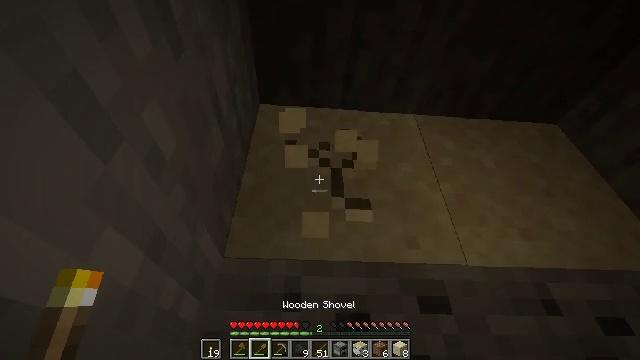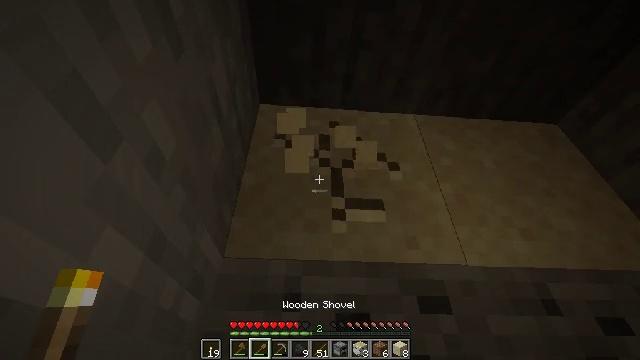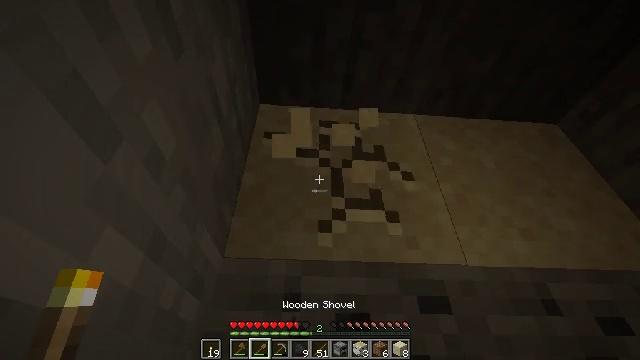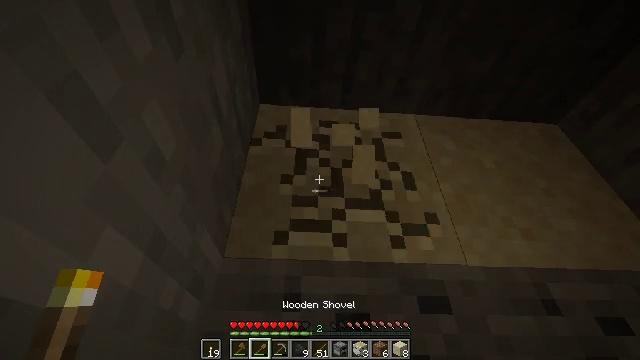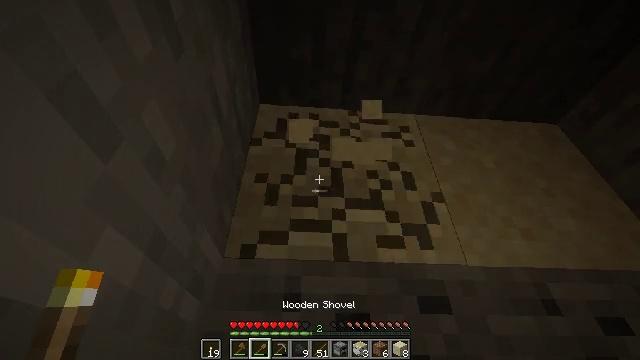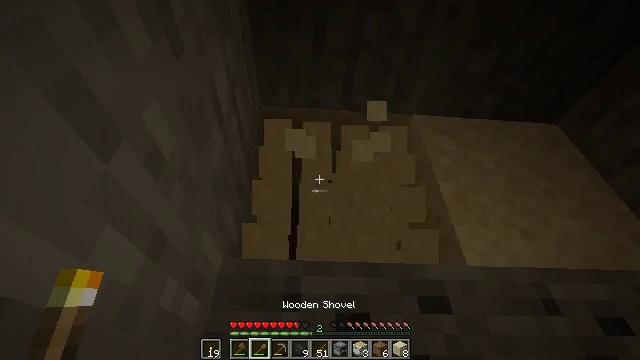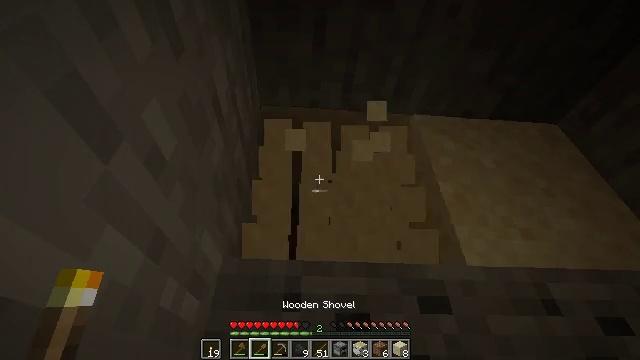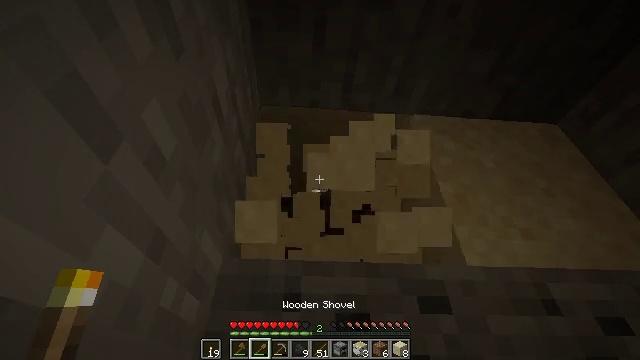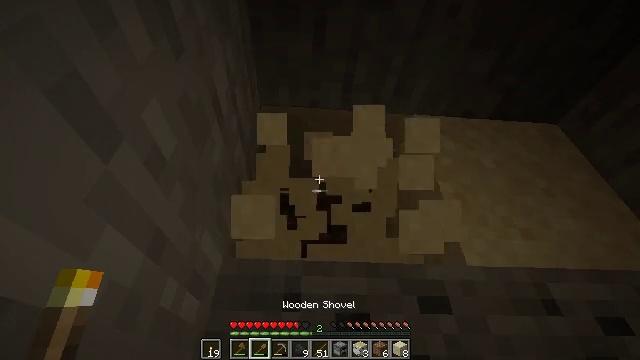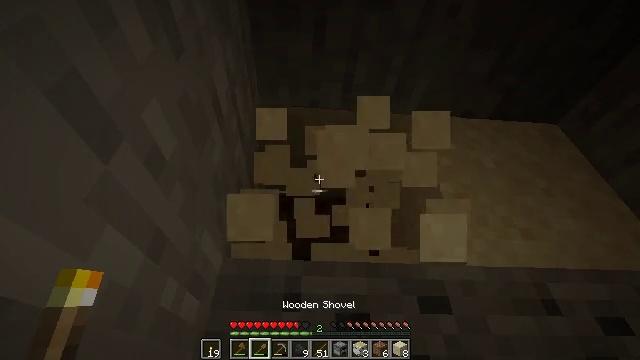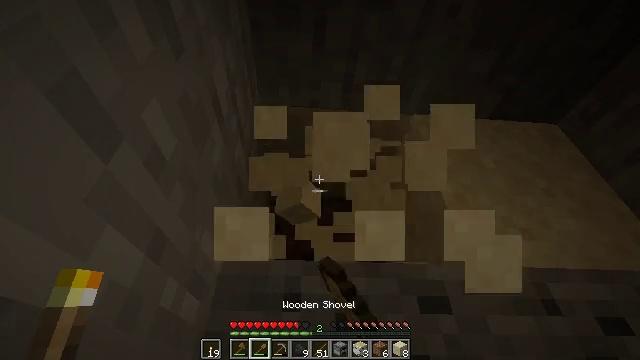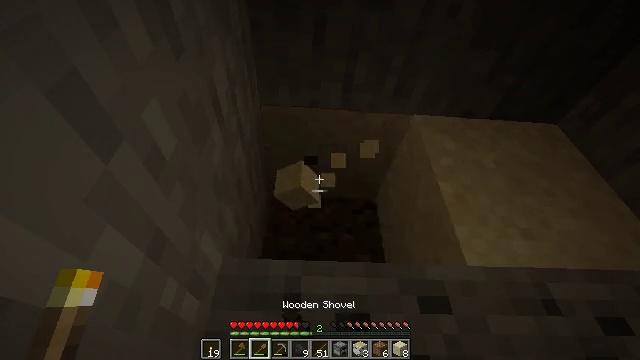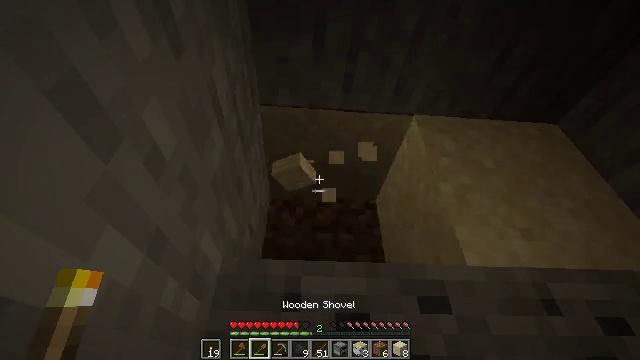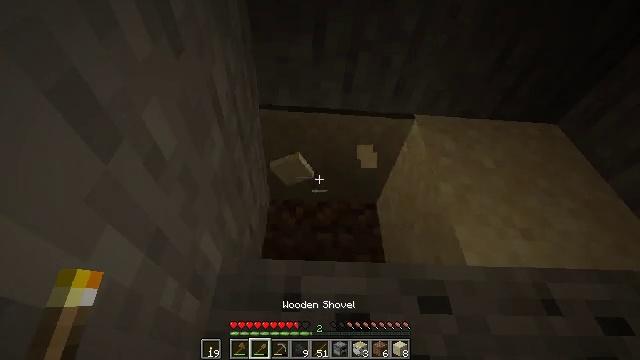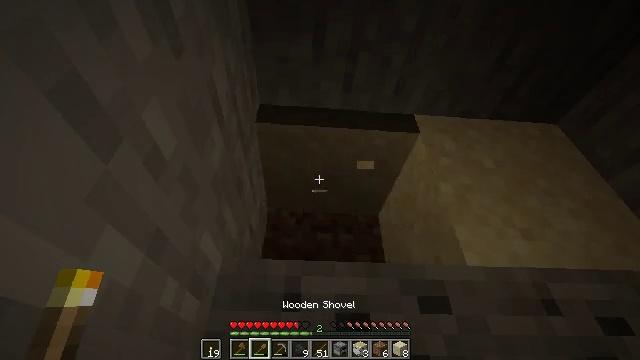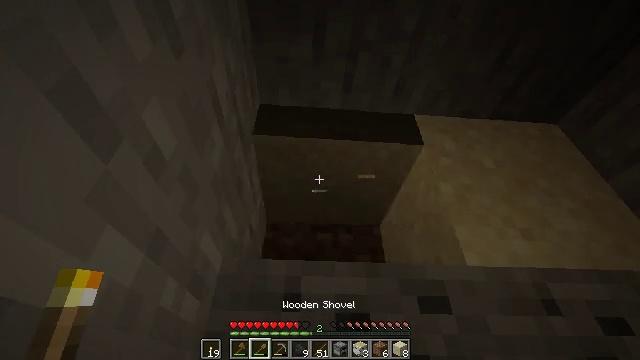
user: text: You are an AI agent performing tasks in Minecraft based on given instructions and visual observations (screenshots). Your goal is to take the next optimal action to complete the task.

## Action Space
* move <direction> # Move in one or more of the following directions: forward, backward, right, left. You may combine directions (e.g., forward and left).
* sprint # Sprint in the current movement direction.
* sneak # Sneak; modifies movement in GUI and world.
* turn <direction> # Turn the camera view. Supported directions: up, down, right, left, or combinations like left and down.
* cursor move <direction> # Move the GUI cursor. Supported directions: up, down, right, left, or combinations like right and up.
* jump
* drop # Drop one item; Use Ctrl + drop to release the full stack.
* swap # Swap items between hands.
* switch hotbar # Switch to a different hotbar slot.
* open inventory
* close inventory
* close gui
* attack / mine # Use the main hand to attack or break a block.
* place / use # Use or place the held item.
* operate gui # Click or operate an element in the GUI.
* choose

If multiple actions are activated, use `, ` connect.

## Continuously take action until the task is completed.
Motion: motion action
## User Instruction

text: Gather sand from the desert.
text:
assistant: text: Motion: attack / mine
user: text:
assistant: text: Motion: attack / mine
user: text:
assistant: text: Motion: attack / mine
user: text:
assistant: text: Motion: attack / mine
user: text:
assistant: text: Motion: attack / mine
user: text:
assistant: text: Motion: attack / mine
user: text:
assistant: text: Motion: attack / mine
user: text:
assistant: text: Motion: attack / mine
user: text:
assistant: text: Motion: attack / mine
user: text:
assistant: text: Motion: attack / mine
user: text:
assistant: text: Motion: attack / mine
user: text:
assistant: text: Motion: attack / mine
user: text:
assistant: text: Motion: attack / mine
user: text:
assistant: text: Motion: attack / mine
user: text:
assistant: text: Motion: attack / mine
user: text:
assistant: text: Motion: attack / mine
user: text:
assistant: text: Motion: attack / mine
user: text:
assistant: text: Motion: attack / mine
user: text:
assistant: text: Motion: attack / mine
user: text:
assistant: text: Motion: attack / mine
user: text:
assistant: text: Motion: attack / mine
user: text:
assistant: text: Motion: attack / mine
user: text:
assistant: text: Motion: attack / mine
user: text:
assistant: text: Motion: attack / mine
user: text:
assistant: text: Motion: attack / mine
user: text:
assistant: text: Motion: attack / mine
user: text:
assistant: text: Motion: attack / mine
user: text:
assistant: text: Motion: attack / mine
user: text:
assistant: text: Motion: attack / mine
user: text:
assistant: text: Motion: attack / mine